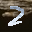
Label: 2